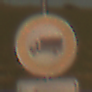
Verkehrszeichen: VerbotFuerKraftfahrzeugeUeberDreiKommaFuenfTonnen
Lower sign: RichtungsangabeDurchPfeile1
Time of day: SunriseSunset
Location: Outdoor (Nature)
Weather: PartlyCloudy
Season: NotSpecified
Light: Natural